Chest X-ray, AP view. Patient: 76 years old, sex M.
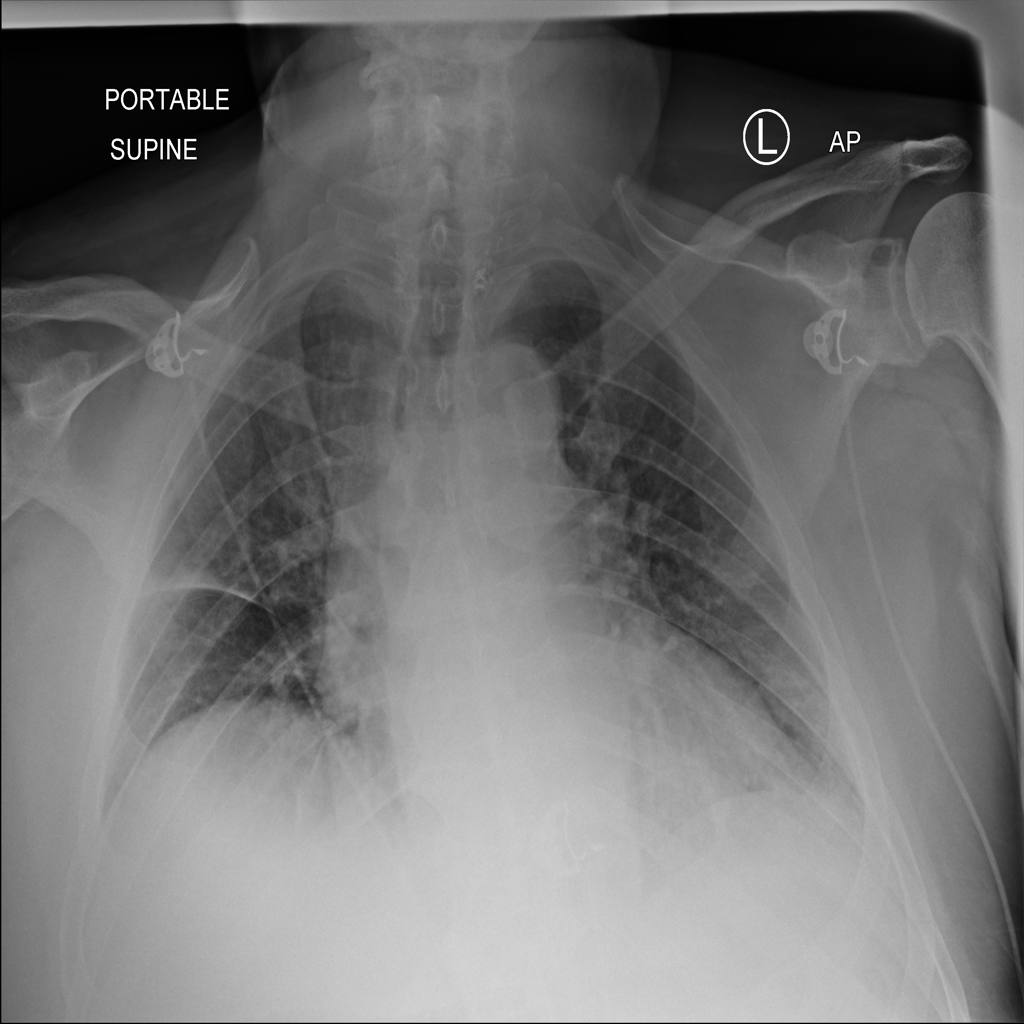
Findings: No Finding